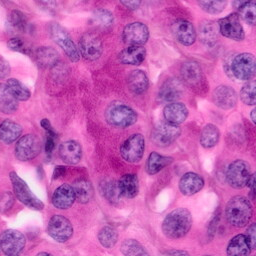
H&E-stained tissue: Pancreatic